Question: I am trying to sort a vector of pointers to a class A using std::sort, but am having some difficulties.
Imagine class A beings just a point, containing x and y coordinates. I want to sort the vector by y coordinates from biggest to lowest using some fixed offset value. And on top of this I want to sort it by x coordinatex, from lowest to biggest. I've had something like following in mind but as you can imagine its not working as wanted:
'''
bool A::sortByCoordinates(const A *a, const A *b)
{
if ((b->y < a->y - offset) || (b->y > a->y + offset)) {
return false;
} else if (b->x < a->x) {
return true;
}
return false;
}
void A::recalculate(std::vector<A *> &test)
{
std::sort(test.begin(), test.end(), sortByCoordinates);
}
'''
In short, if 'b->y < a->y - offset' or 'b->y > a->y + offset' treat it as 'b->y == a->y' and then sort by their x coordinates from lowest to biggest. If the above is not true sort it as 'b->y < a->y'.
How can I achieve this?
Imagine a xy plane such as this:
where black dots represent class A with x and y coordinates. I want to split this plane into finitely many sections which are represented by the red lines and are wide as 'offset'. Now I want to treat points in these sections as tho they had the same y coordinate and sort them only by their x coordinate.
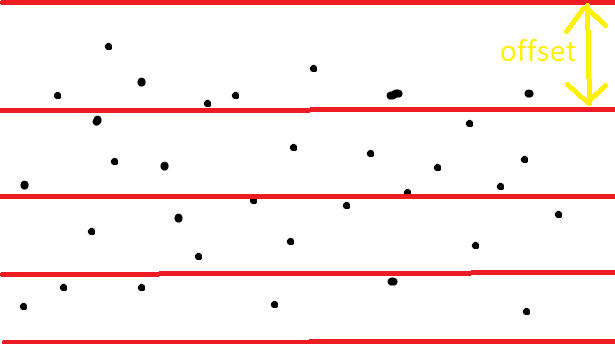
Answer: '''
(b->y < a->y - offset) || (b->y > a->y + offset)
'''
These are two different cases, which should have different results. I suppose that 'b' is "less" then 'a' in first case, and "greater" in the other case, but your code returns false for both cases. See @Jonathan's answer on how to fix this.
---
But also note a that your approach (considering all y's that differ by less than 'offset' equal) has a major flaw: it will not generate a <URL>'.
You will have 'A' and 'B' falling within 'offset' by 'y' coordinate so you will compare 'A.x' and 'B.x' and get 'A<B'. Similarly you get 'B<C', but 'A' and 'C' do not fall within 'offset' distance, so you get 'A>C', that is 'A<B<C<A', which should never be. (Tweak the coordinates if I get your ordering wrong). Therefore you first need to reconsider your ordering concept.
---
If (as you specify in the edit) you want to divide into horizontal stripes, and sort points within a stripe by x, then you should not check whether the 'y's differ by no more than 'offset', because two points can have their 'y's differ by less then 'offset', but still be located in different stripes. I would suggest to explicitly calculate the stripe number and compare them, something like
'''
bool A::sortByCoordinates(const A& a, const A& b)
{
// get stripe numbers, assuming A::y to be positive int
int stripeA = a.y / offset; // be careful if a.y can be negative!
int stripeB = b.y / offset;
if (stripeA != stripeB)
return stripeA < stripeB;
return a.x < b.x;
}
'''